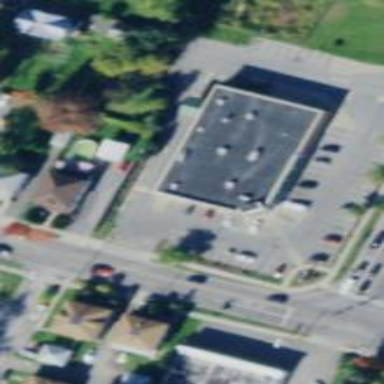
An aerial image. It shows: Building.